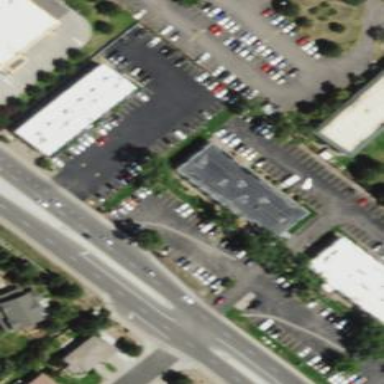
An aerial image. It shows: Office building.